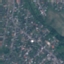
Land use / land cover class: Residential